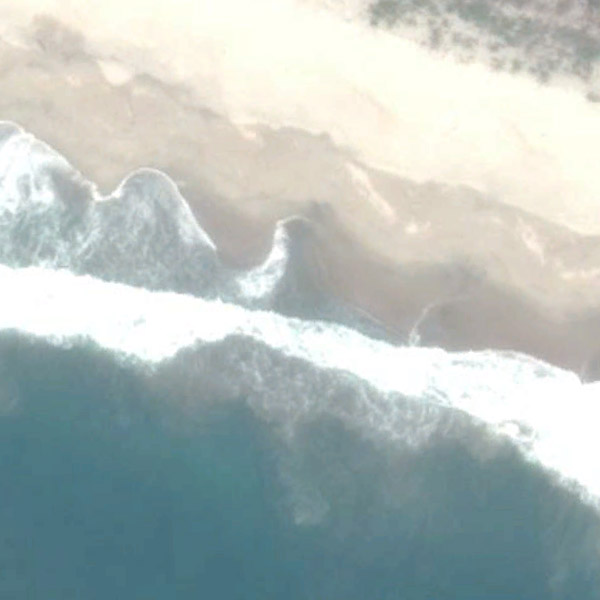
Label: Beach